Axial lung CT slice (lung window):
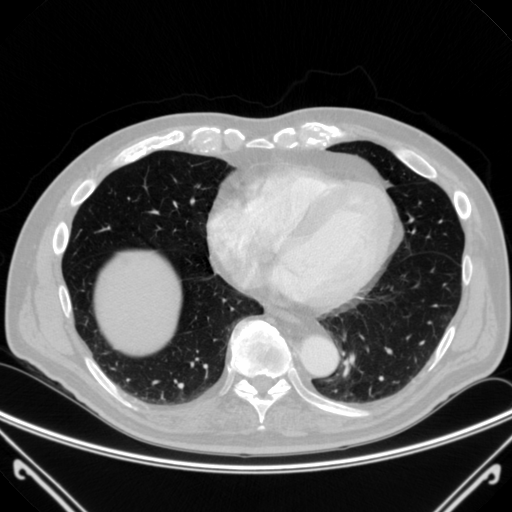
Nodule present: no